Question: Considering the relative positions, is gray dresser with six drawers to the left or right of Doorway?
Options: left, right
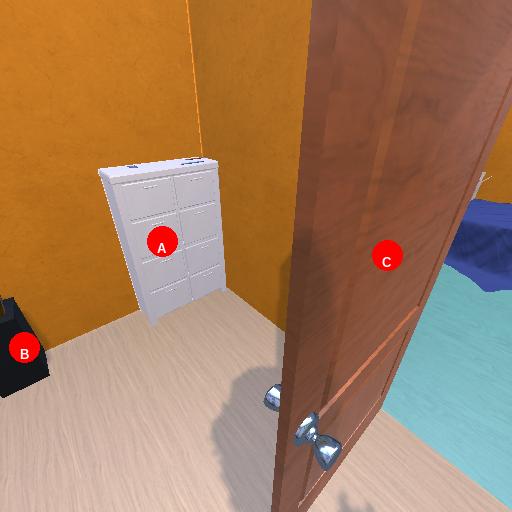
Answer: left